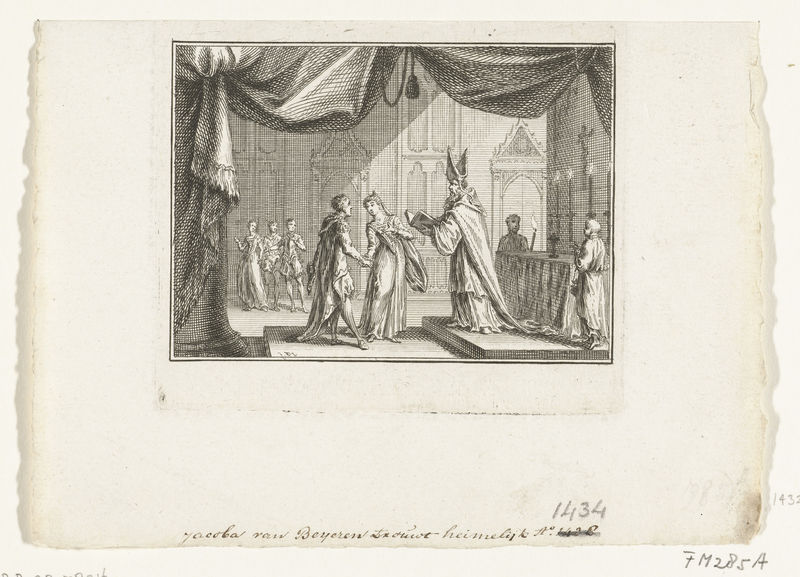
Titel: Geheime huwelijk van Jacoba van Beieren en Frank van Borselen
Künstler: Simon Fokke
Standort: Amsterdam
Institution: Rijksmuseum
Schlagwörter: mann, umhang, frau, licht, raum, zeichnung, zimmer, vorhang, kirche, stoff, paar, personen, krone, bischof, könig, kerzen, tusche, buch, bayern, radierung, 1434, jacoba, fm285a